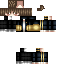
A male human skin with medium skin, wearing brown long hair dressed in a blue hoodie and black pants, featuring a closed mouth.